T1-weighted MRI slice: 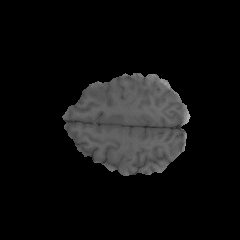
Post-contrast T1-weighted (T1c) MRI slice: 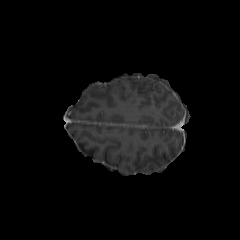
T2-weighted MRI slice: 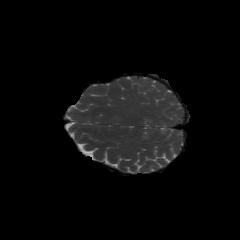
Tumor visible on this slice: yes